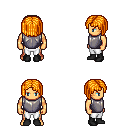
a pixel art fantasy rpg character, male body template, human, tanned skin, steel chest armor, white pants, light blonde pageboy hairstyle, black shoes, four views (front, back, left, right), 2x2 character sprite sheet, small pixel art, hard edges, no anti-aliasing